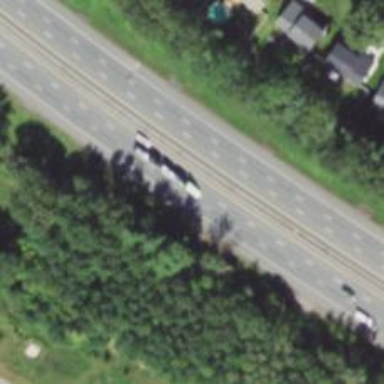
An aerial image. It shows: Asphalt motorway.